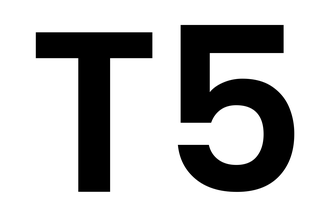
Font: Poppins-SemiBold